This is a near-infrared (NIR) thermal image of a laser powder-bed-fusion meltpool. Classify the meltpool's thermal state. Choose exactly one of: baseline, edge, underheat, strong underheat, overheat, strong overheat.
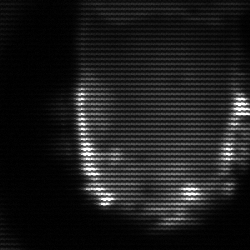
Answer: baseline